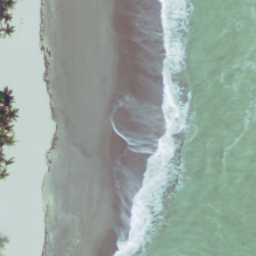
Label: beach